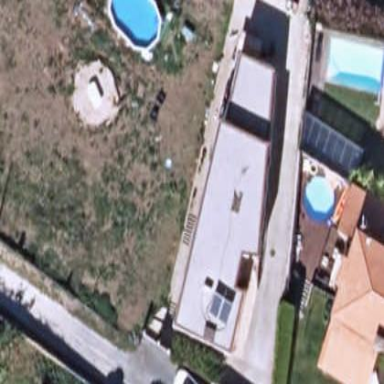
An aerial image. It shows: Simple house.